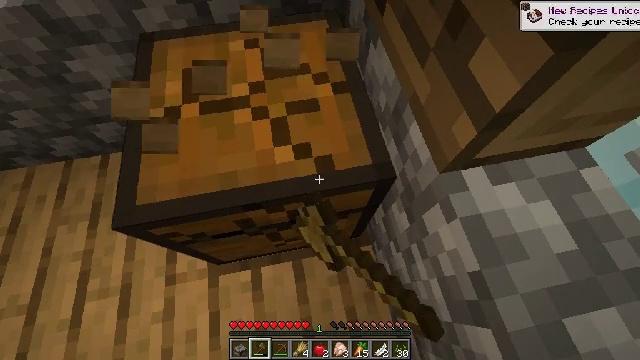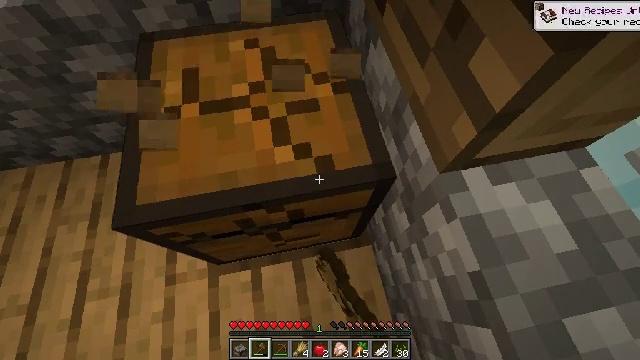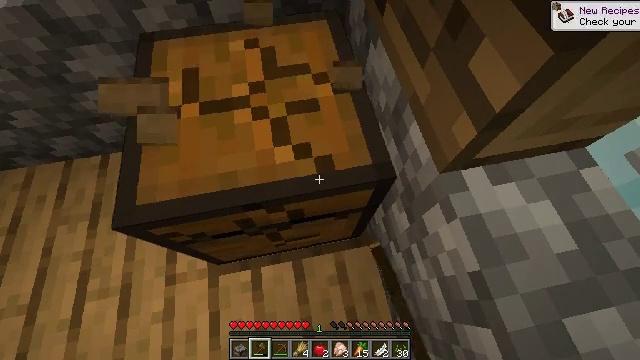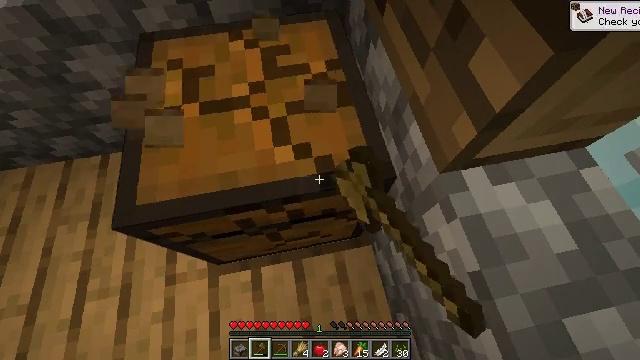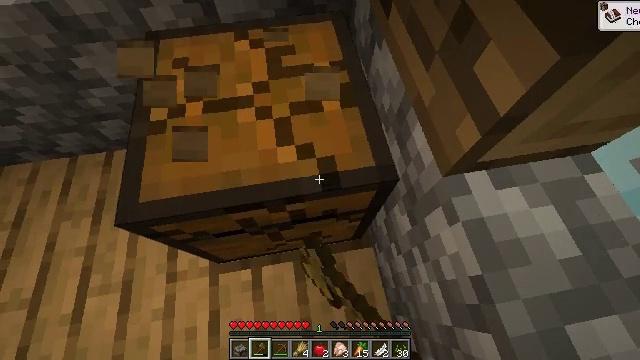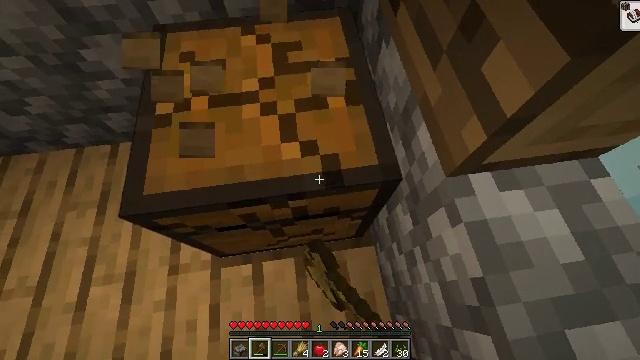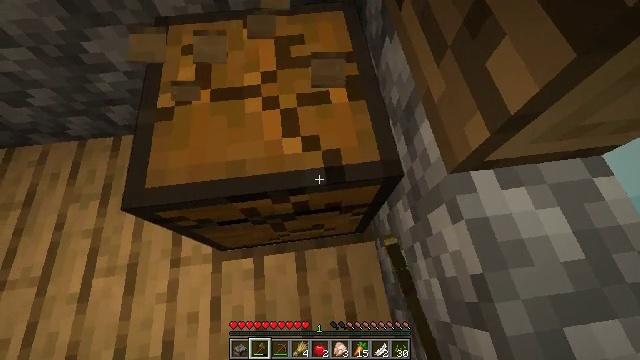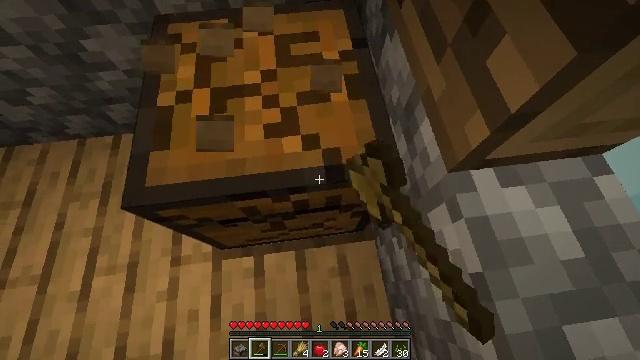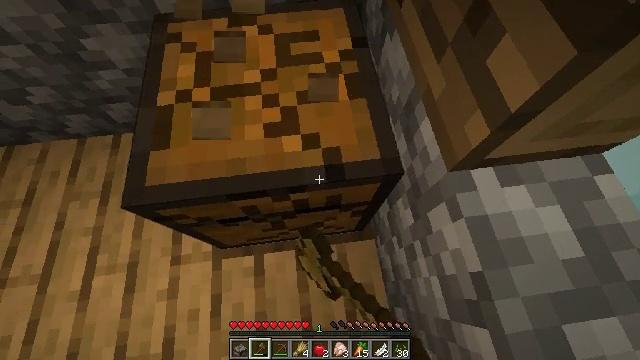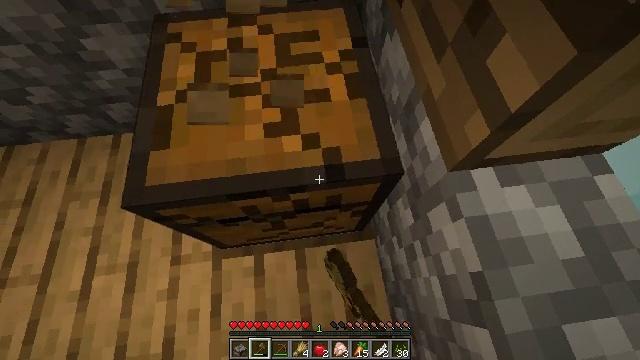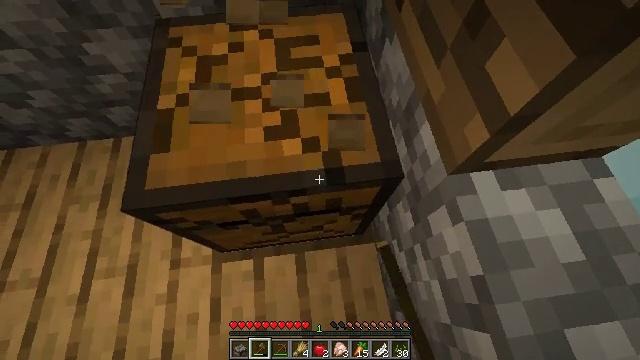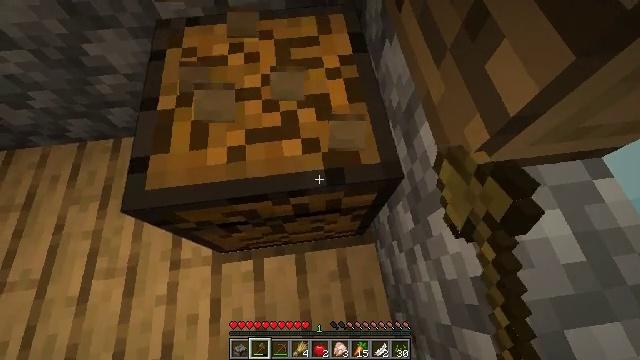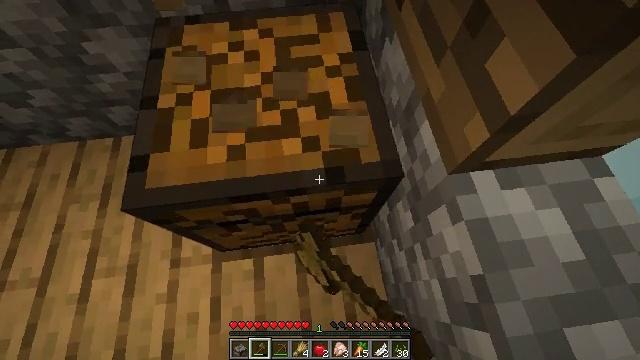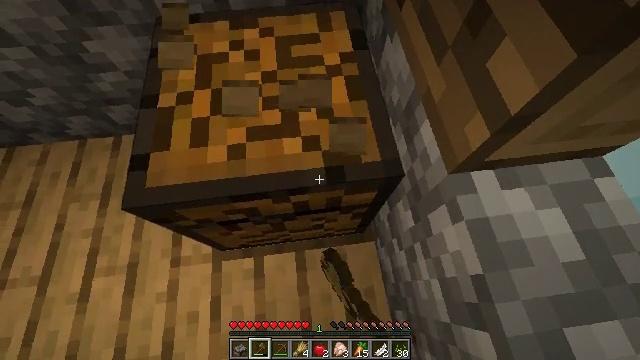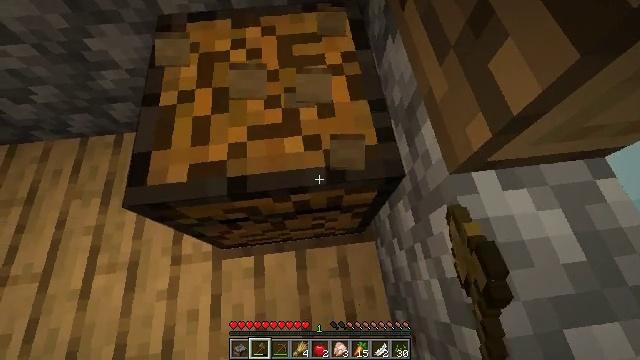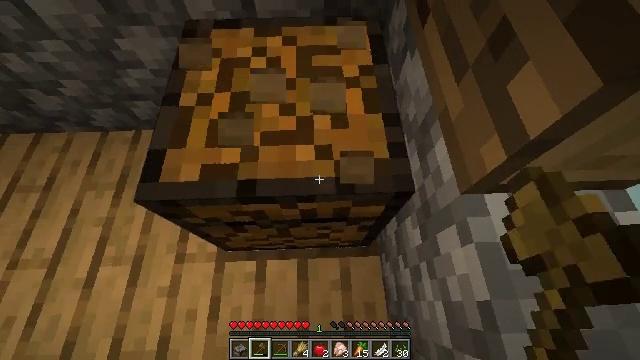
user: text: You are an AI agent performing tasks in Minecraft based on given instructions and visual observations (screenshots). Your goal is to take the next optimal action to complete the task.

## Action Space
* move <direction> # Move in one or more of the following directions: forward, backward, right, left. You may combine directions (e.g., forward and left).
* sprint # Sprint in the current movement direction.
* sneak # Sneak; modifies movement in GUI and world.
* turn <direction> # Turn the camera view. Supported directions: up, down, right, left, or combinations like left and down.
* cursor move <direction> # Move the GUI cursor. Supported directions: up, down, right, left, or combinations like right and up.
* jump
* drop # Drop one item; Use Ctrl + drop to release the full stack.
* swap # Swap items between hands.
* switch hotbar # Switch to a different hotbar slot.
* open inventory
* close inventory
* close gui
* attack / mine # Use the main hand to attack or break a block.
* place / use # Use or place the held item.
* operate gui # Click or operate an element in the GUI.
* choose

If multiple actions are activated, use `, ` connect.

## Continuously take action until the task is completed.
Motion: motion action
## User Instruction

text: Attack the chest to pick it up.
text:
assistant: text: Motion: attack / mine
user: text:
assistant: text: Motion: attack / mine
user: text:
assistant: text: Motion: attack / mine
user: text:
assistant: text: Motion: turn left, attack / mine
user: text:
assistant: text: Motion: turn left, attack / mine
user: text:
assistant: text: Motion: turn down, attack / mine
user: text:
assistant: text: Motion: attack / mine
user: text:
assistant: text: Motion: attack / mine
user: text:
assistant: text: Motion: attack / mine
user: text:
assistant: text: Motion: attack / mine
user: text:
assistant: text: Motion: attack / mine
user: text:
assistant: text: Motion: attack / mine
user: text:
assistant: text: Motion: attack / mine
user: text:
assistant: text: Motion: attack / mine
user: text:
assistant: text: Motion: turn left and up, attack / mine
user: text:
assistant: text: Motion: turn left and up, attack / mine
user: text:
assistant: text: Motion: turn left and up, attack / mine
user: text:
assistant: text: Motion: turn left and up, attack / mine
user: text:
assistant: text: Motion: turn left and up, attack / mine
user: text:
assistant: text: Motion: attack / mine
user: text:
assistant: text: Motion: attack / mine
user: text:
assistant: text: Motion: attack / mine
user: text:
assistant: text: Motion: attack / mine